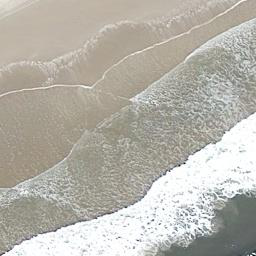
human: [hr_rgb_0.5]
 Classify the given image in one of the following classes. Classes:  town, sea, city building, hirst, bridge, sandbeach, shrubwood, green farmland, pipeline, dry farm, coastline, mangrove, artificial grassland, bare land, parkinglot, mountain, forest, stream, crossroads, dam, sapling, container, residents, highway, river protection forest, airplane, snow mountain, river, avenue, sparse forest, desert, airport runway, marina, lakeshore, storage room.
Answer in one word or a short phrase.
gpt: coastline